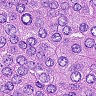
Metastatic tissue present: yes